Question: I really hope I'm missing something obvious here. Here's a screenshot of Chrome's console, dead in front of me (well, other tab):

'e' was retrieved via '.getElementById("overlayidentifier")' by me, from the console. The other variable is used by a rather messy script included on a site I happen to be working with.
Before I dive into the abyss of the script that originally creates and works with 'overlayidentifier', I just wanted to know.. what's going on here.
Any '.style' changes to 'e' have effect - nothing happens if 'overlayidentifier.style.~' is modified, though.
Where do I begin?
The problem was a lonely '.innerHTML +='-esque piece of code somewhere on the page. Using '.innerHTML' causes a rebuild of the DOM structure inside the element on which it is called. So any references of elements inside, obtained prior to the '.innerHTML' assignment will get invalidated in a confusing way: they retain most of their the attributes can be interacted with normally, but they are no longer in the DOM tree. Which is evidenced by '.parentNode' returning 'null'.
This was a fun waste of time, actually.
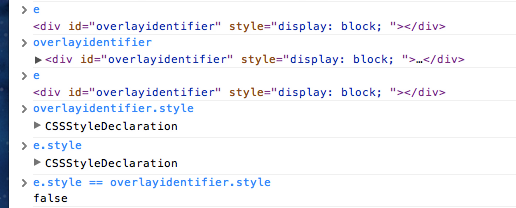
Answer: You have two elements with the id of 'overlayidentifier', as is evidenced by the little ">" arrow and the '...' that says your div has content when you type 'overlayidentifier' that are not there when you type 'e'
To clarify, since of your nodes has the ">" and the other doesn't, you have two different nodes.